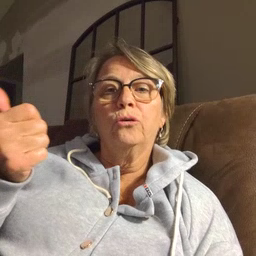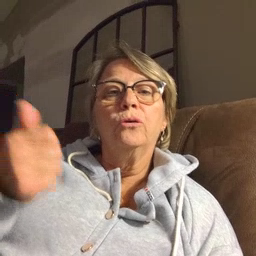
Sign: another